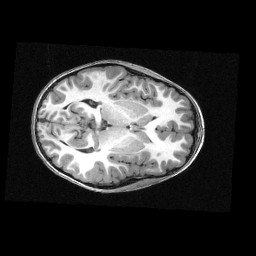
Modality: T1w
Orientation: axial
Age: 11
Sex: male
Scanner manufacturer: siemens
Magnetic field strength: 3 T
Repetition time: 2.3 s
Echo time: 0.00336 s